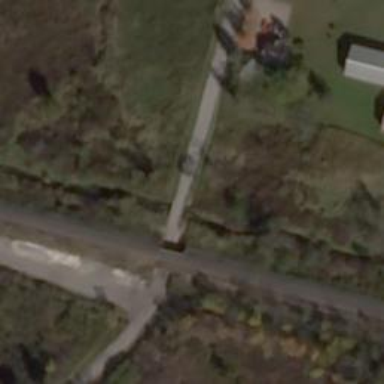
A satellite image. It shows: Residential road with bridge.